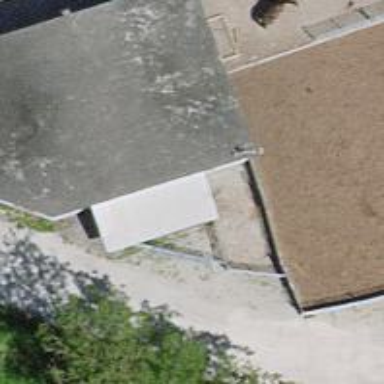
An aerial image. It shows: Shed building.